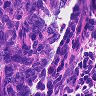
Metastatic tissue present: no